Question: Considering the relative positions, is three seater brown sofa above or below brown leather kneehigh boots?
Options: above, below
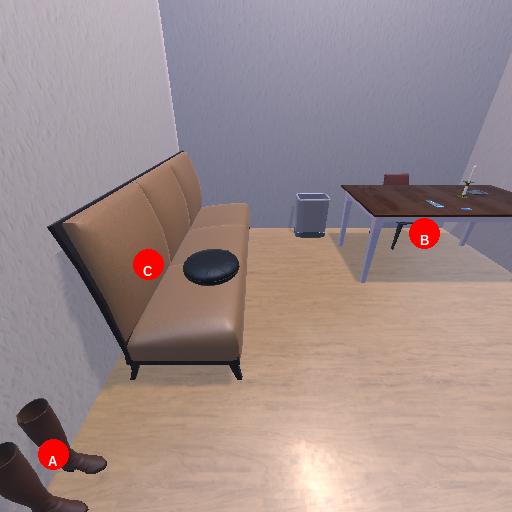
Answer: above